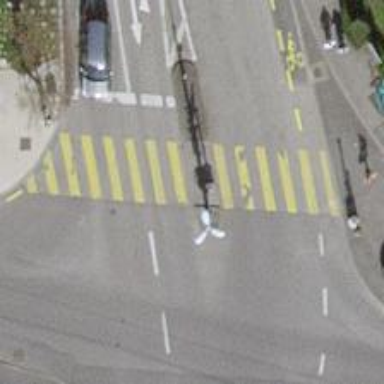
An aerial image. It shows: Tertiary road with designated cycle lane on the left.